Question: I've got an app where it retrieves a bunch of data from firebase but I cant seem to make it work.
'''
database = FirebaseDatabase.getInstance();
myRef = database.getReference().child("Sold").child("Item");
myListView = (ListView)findViewById(R.id.listView);
final ArrayAdapter<String> myArrayAdapter = new ArrayAdapter<String>(this,
android.R.layout.simple_list_item_1, myArrayList);
myListView.setAdapter(myArrayAdapter);
myRef.addChildEventListener(new ChildEventListener() {
@Override
public void onChildAdded(@NonNull DataSnapshot dataSnapshot, @Nullable String s) {
String value = dataSnapshot.getValue(String.class);
myArrayList.add(value);
myArrayAdapter.notifyDataSetChanged();
}
'''
It doesnt give me any error but it just closes my app.
Im trying to access URL/Sold/Item and pass the data in my listview

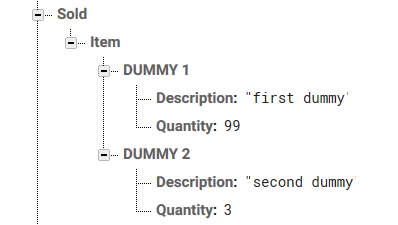
Answer: You're creating a reference with this:
'''
database = FirebaseDatabase.getInstance();
myRef = database.getReference().child("Sold").child("Item");
'''
And then you add a 'ChildEventListener'. That means that the 'DataSnapshot' in your 'onChildAdded' will be called with a snapshot of the 'DUMMY 1' node first, and then with a snapshot of the 'DUMMY 2' node.
You're calling 'dataSnapshot.getValue(String.class)' in 'onChildAdded'. But since 'DUMMY 1' and 'DUMMY 2' have multiple properties, they don't have a single string value. So that call returns 'null', which is probably what's causing you problems.
If you want to add the 'DUMMY 1', 'DUMMY 2' key itself to the adapter, you can call 'dataSnapshot.getKey()'. Otherwise you can get the value of the specific child properties with 'dataSnapshot.child("Description").getValue(String.class)'.
So:
'''
myRef.addChildEventListener(new ChildEventListener() {
@Override
public void onChildAdded(@NonNull DataSnapshot dataSnapshot, @Nullable String s) {
String key = dataSnapshot.getKey();
String description = dataSnapshot.child("Description").getValue(String.class);
Long quantity = dataSnapshot.child("Quantity").getValue(Long.class);
myArrayList.add(key+": "+description+" ("+quantity+")");
myArrayAdapter.notifyDataSetChanged();
}
'''
---
If you'd like to read the entire value into a class representing the item (a so-called POJO), the simplest class is:
'''
public class Item {
public String Description;
public Long Quantity;
}
'''
Note that the name (including the case) of the fields must exactly match the names of the properties in your database. You can use the above class like this:
'''
myRef.addChildEventListener(new ChildEventListener() {
@Override
public void onChildAdded(@NonNull DataSnapshot dataSnapshot, @Nullable String s) {
String key = dataSnapshot.getKey();
Item item = dataSnapshot.getValue(Item.class);
myArrayList.add(key+": "+item.description+" ("+item.quantity+")");
myArrayAdapter.notifyDataSetChanged();
}
'''